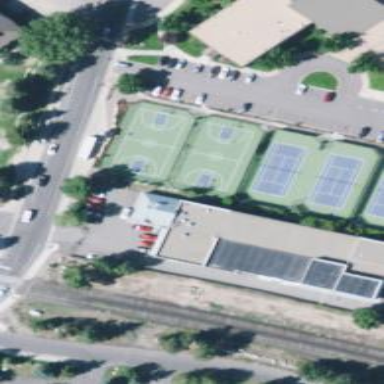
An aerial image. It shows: Basketball court located in leisure land pitch.